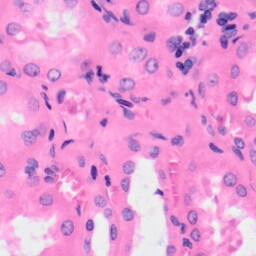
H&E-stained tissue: Kidney